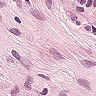
Metastatic tissue present: yes